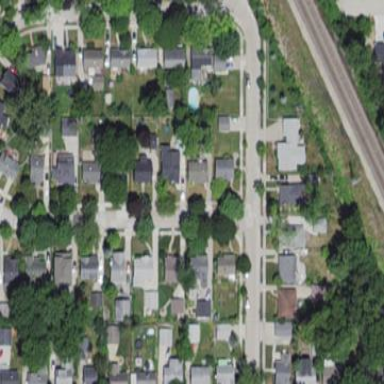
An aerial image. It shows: Sidewalk.